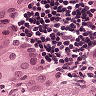
Metastatic tissue present: yes